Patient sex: F
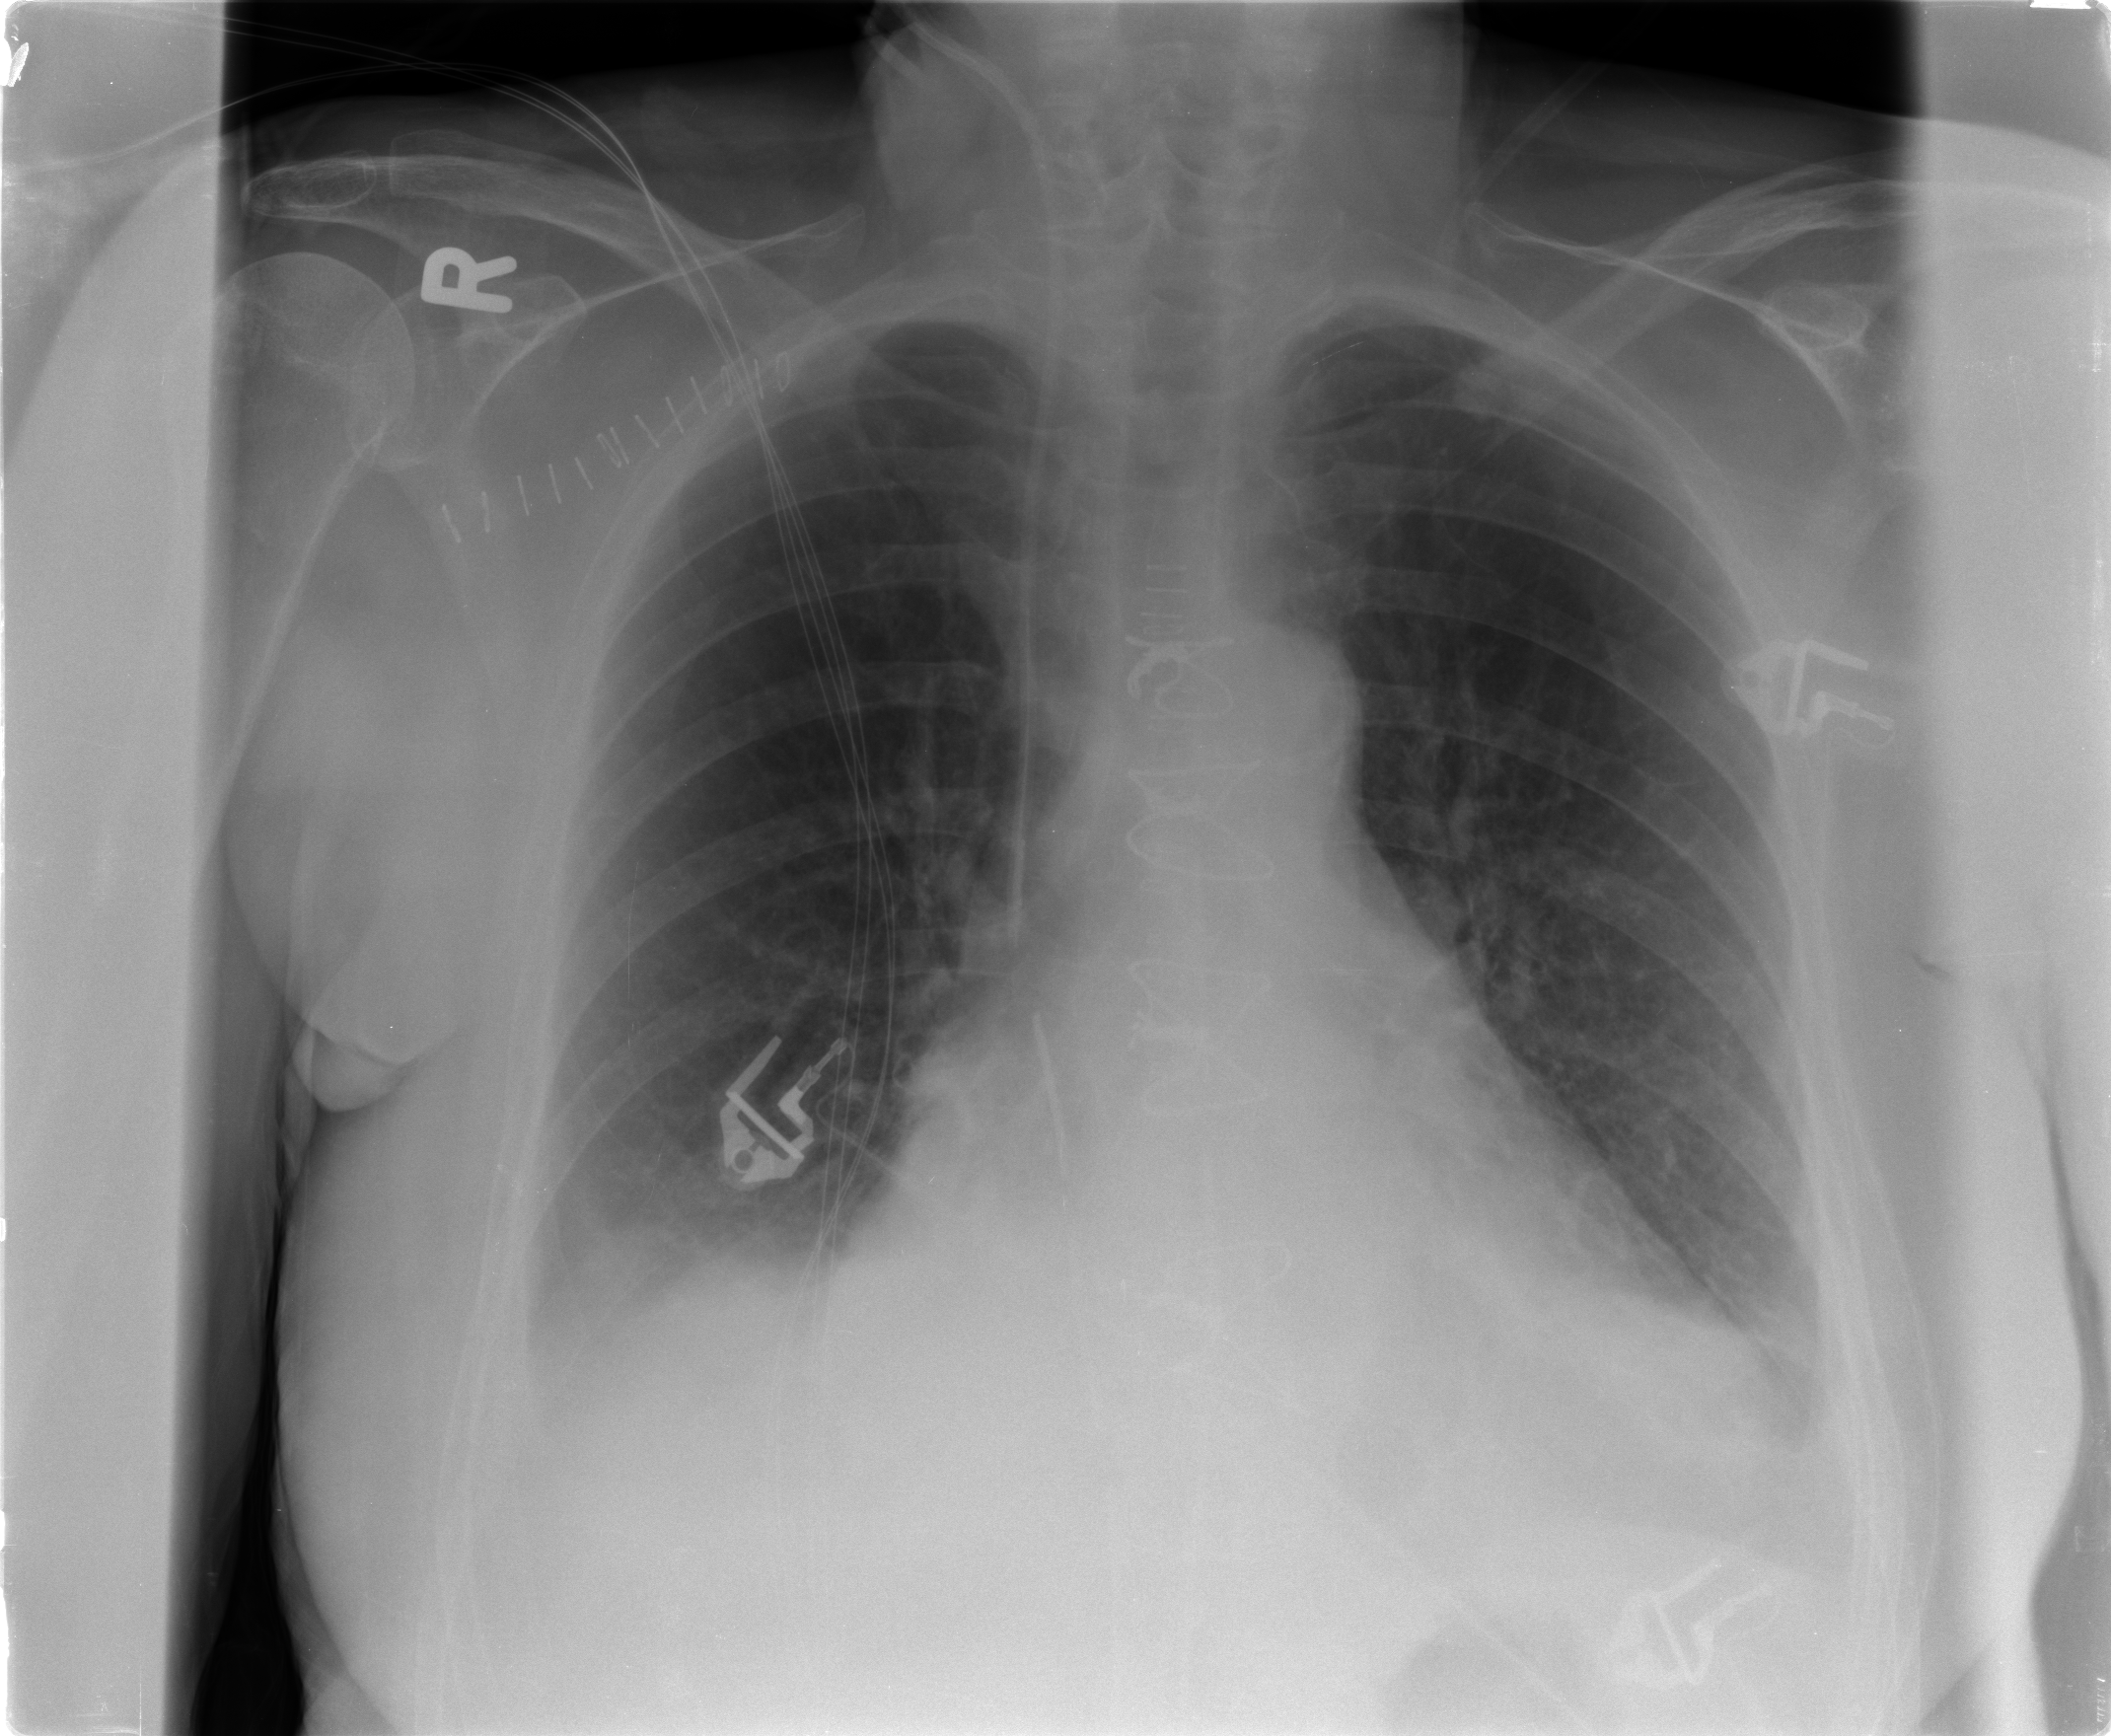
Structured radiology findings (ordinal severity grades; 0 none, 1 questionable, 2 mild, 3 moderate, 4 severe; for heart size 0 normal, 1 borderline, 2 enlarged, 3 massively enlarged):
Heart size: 2
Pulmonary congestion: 0
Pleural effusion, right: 1
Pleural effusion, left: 1
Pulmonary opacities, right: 0
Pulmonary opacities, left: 0
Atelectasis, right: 2
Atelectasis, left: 1